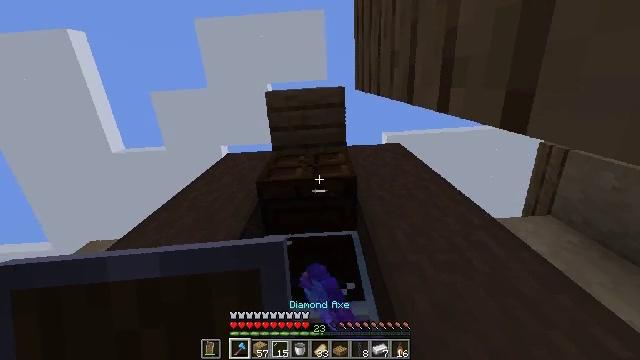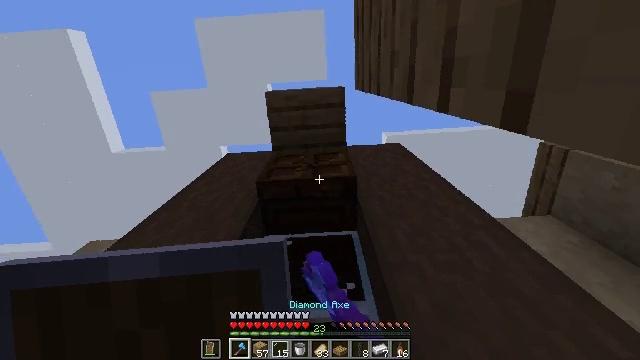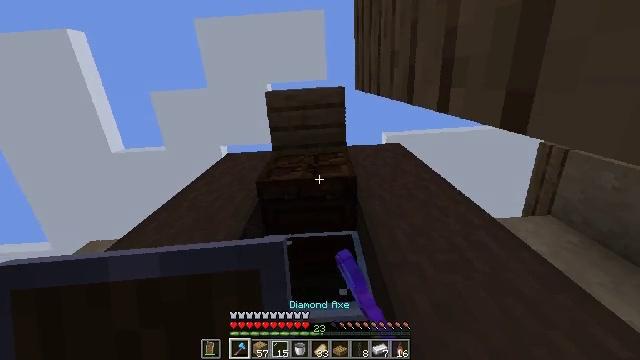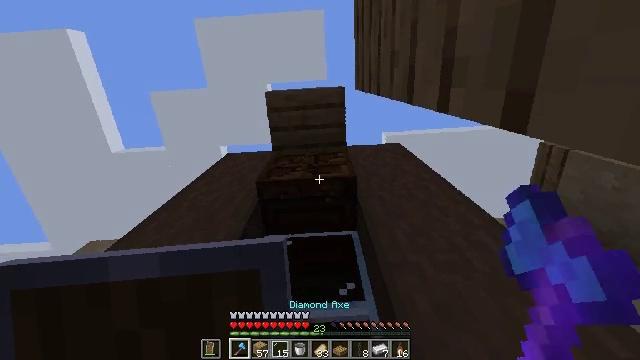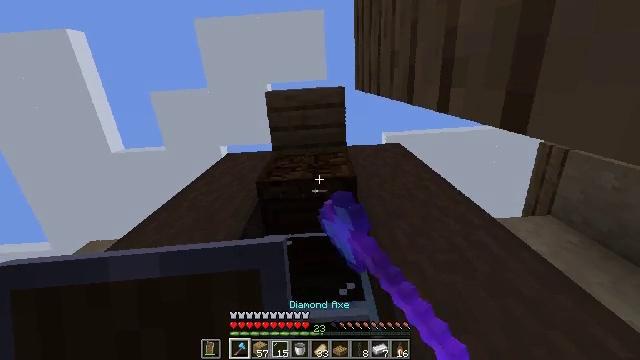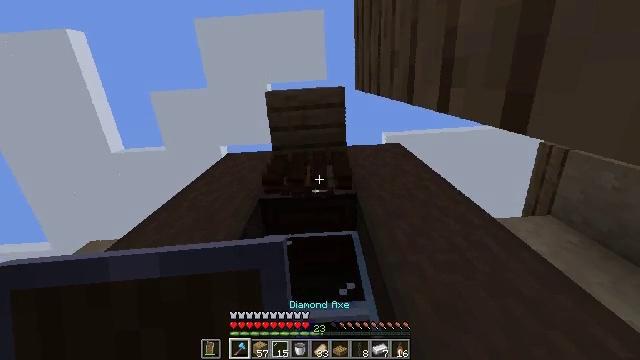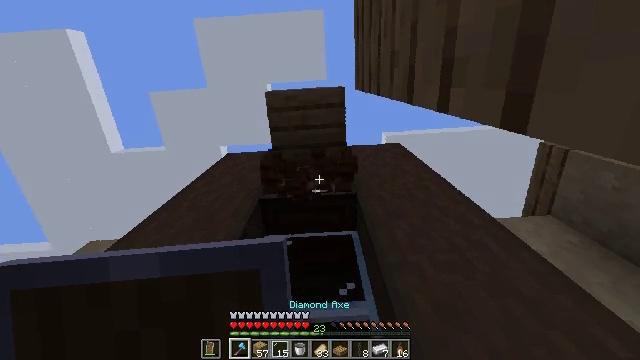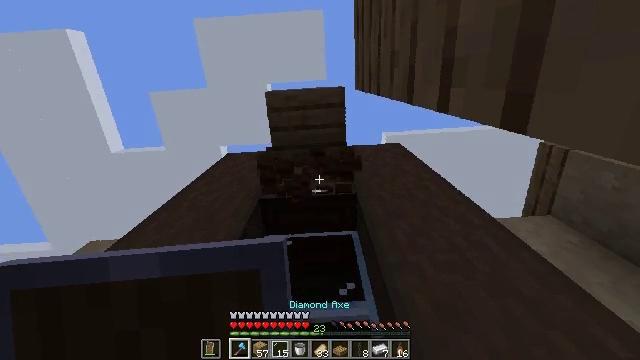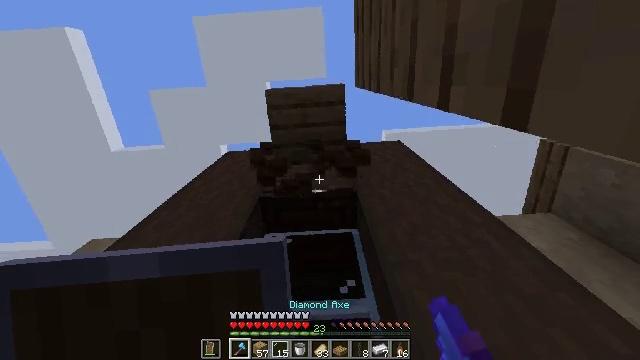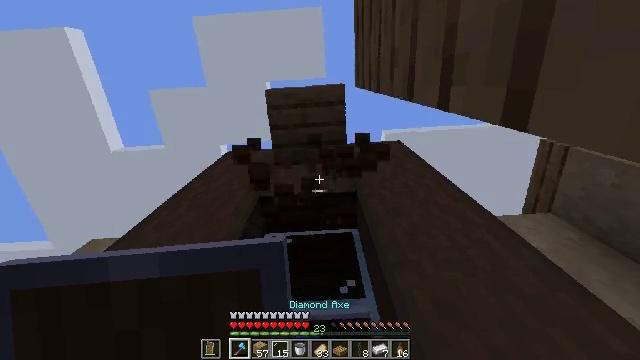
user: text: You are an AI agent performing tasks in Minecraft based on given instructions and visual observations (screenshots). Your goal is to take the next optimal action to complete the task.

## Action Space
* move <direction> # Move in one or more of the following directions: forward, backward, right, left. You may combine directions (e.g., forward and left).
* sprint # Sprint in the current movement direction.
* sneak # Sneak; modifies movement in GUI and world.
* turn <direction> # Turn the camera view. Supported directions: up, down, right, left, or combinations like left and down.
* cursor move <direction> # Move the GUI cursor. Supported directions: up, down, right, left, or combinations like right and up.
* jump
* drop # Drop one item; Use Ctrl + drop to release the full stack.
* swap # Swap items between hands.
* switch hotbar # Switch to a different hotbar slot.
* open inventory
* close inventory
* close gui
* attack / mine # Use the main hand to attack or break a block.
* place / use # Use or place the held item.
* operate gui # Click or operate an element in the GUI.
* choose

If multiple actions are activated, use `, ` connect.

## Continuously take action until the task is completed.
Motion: motion action
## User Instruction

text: Gather the dark oak trapdoor from the structure.
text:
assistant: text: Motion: attack / mine
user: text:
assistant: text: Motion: attack / mine
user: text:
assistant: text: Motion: attack / mine
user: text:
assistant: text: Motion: attack / mine
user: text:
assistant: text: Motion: attack / mine
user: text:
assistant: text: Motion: attack / mine
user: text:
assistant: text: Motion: attack / mine
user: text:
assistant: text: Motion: attack / mine
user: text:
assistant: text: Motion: attack / mine
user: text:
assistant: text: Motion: attack / mine